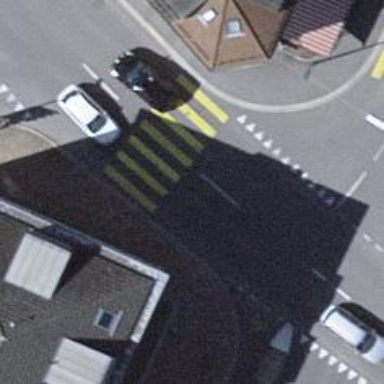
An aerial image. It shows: Uncontrolled footway crossing with markings.